Aerial crown-view tile of a tropical tree (Barro Colorado Island, Panama), acquired 20241112:
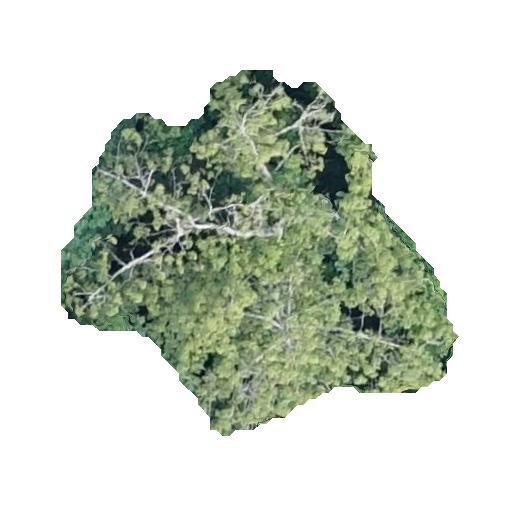
Species: Ceiba pentandra
GBIF accepted scientific name: Ceiba pentandra
Crown area: 142.16 m²